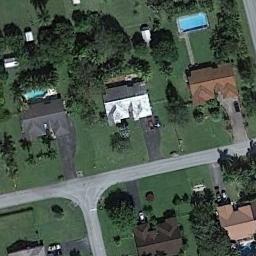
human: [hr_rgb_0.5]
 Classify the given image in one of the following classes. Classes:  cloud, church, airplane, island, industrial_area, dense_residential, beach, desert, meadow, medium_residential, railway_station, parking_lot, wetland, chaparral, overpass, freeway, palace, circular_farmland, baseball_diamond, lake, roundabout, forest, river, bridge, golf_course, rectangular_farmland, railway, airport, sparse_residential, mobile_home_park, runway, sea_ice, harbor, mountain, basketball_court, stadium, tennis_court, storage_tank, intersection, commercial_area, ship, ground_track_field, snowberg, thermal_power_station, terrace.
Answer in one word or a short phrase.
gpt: medium_residential